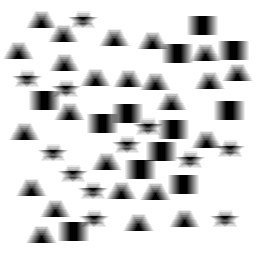
Squares: 12
Triangles: 24
Stars: 12
Total shapes: 48